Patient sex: M
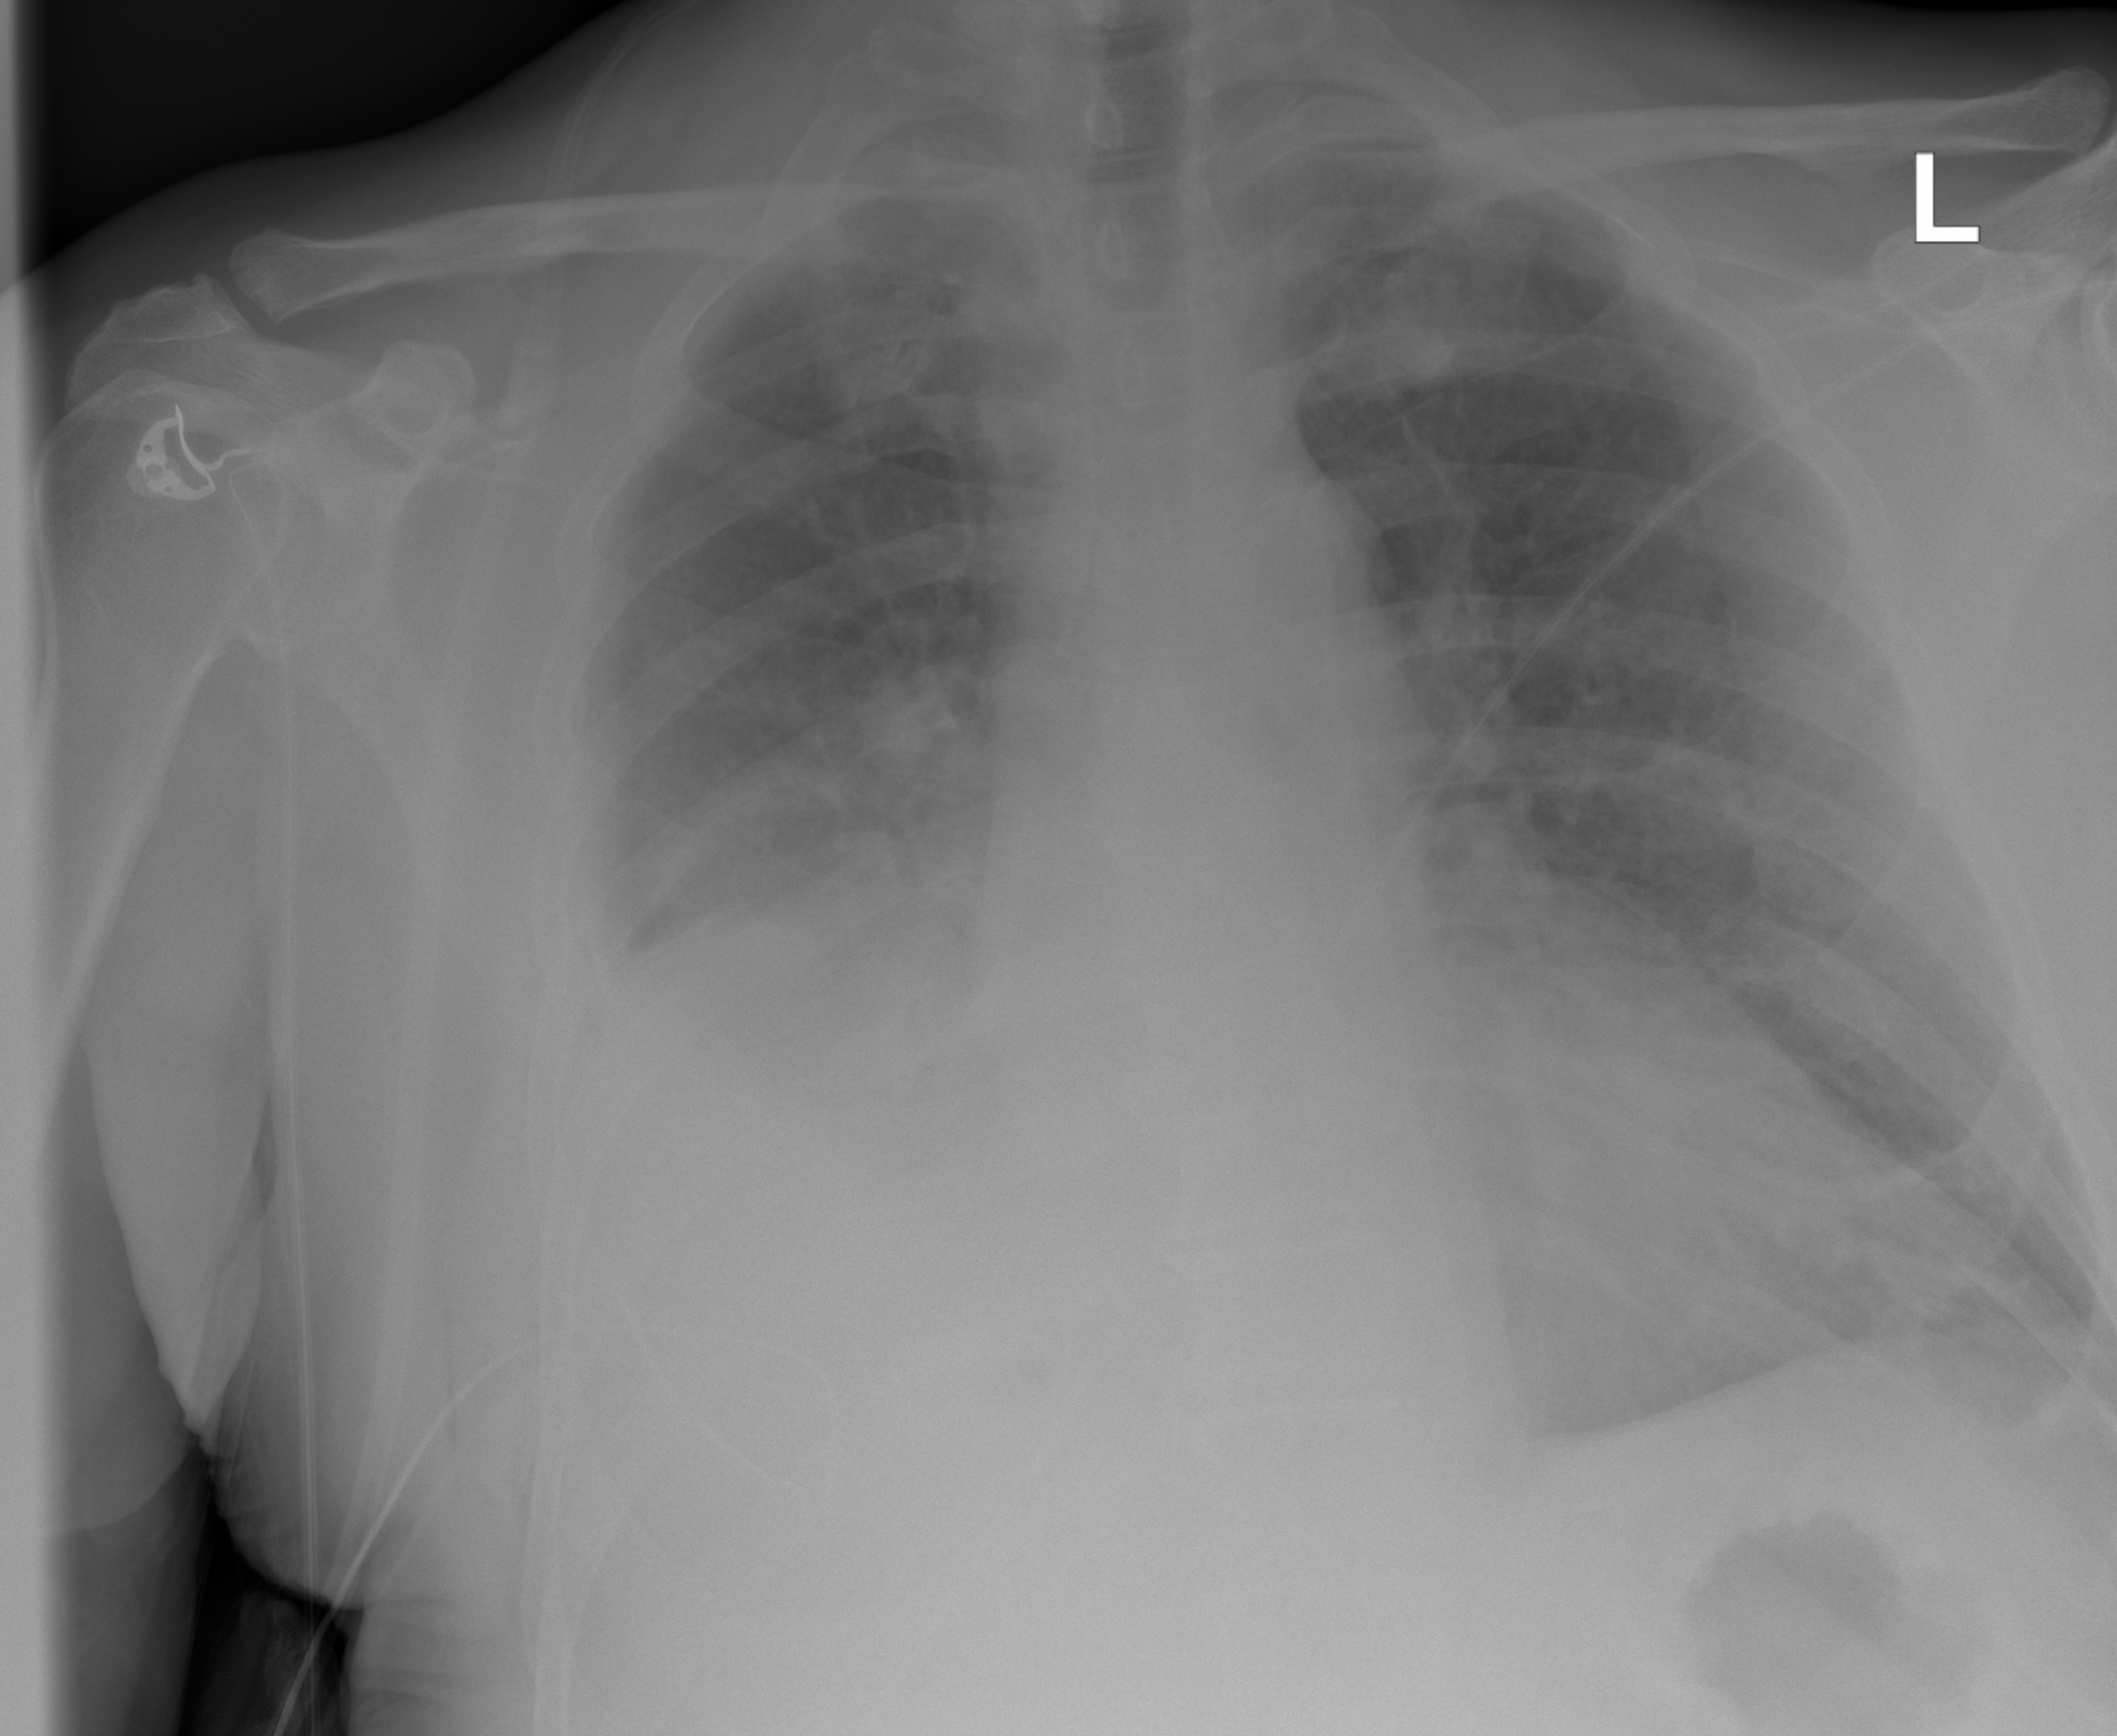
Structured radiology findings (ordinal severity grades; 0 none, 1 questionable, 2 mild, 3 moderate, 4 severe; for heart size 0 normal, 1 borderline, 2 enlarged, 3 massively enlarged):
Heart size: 0
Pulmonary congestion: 0
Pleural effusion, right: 3
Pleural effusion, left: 0
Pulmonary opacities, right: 0
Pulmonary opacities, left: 0
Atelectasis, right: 2
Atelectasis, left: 0